The plot is a Hilbert-envelope spectrum of a rotating bearing's acceleration signal, annotated with the bearing's characteristic defect frequencies. What is the most likely bearing condition (normal, inner_race, outer_race, ball)?
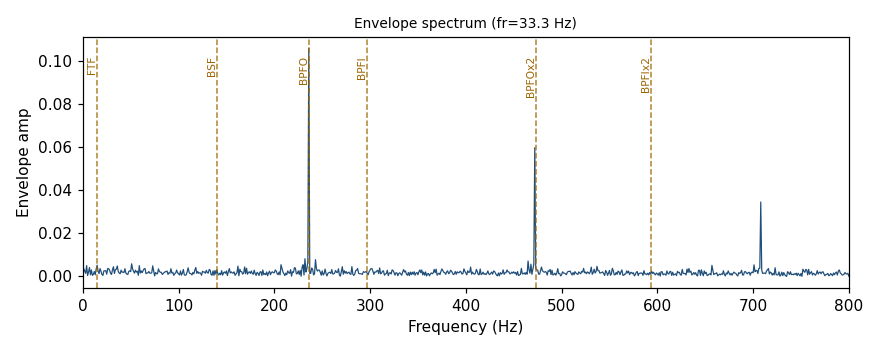
Answer: outer_race